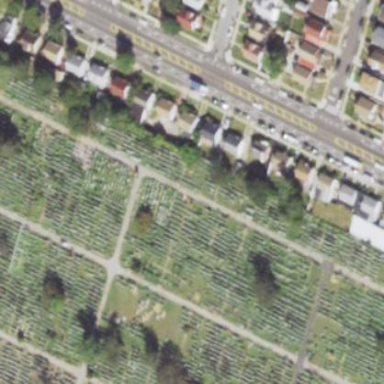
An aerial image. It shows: Sector in the cemetery.